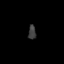
Tissue: skin
Cell type: Fibroblasts
Senescence score: 0.8176
Nuclear area (px): 107
Mean DAPI intensity: 59.561